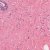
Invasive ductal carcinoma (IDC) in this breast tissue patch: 0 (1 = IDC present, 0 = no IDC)